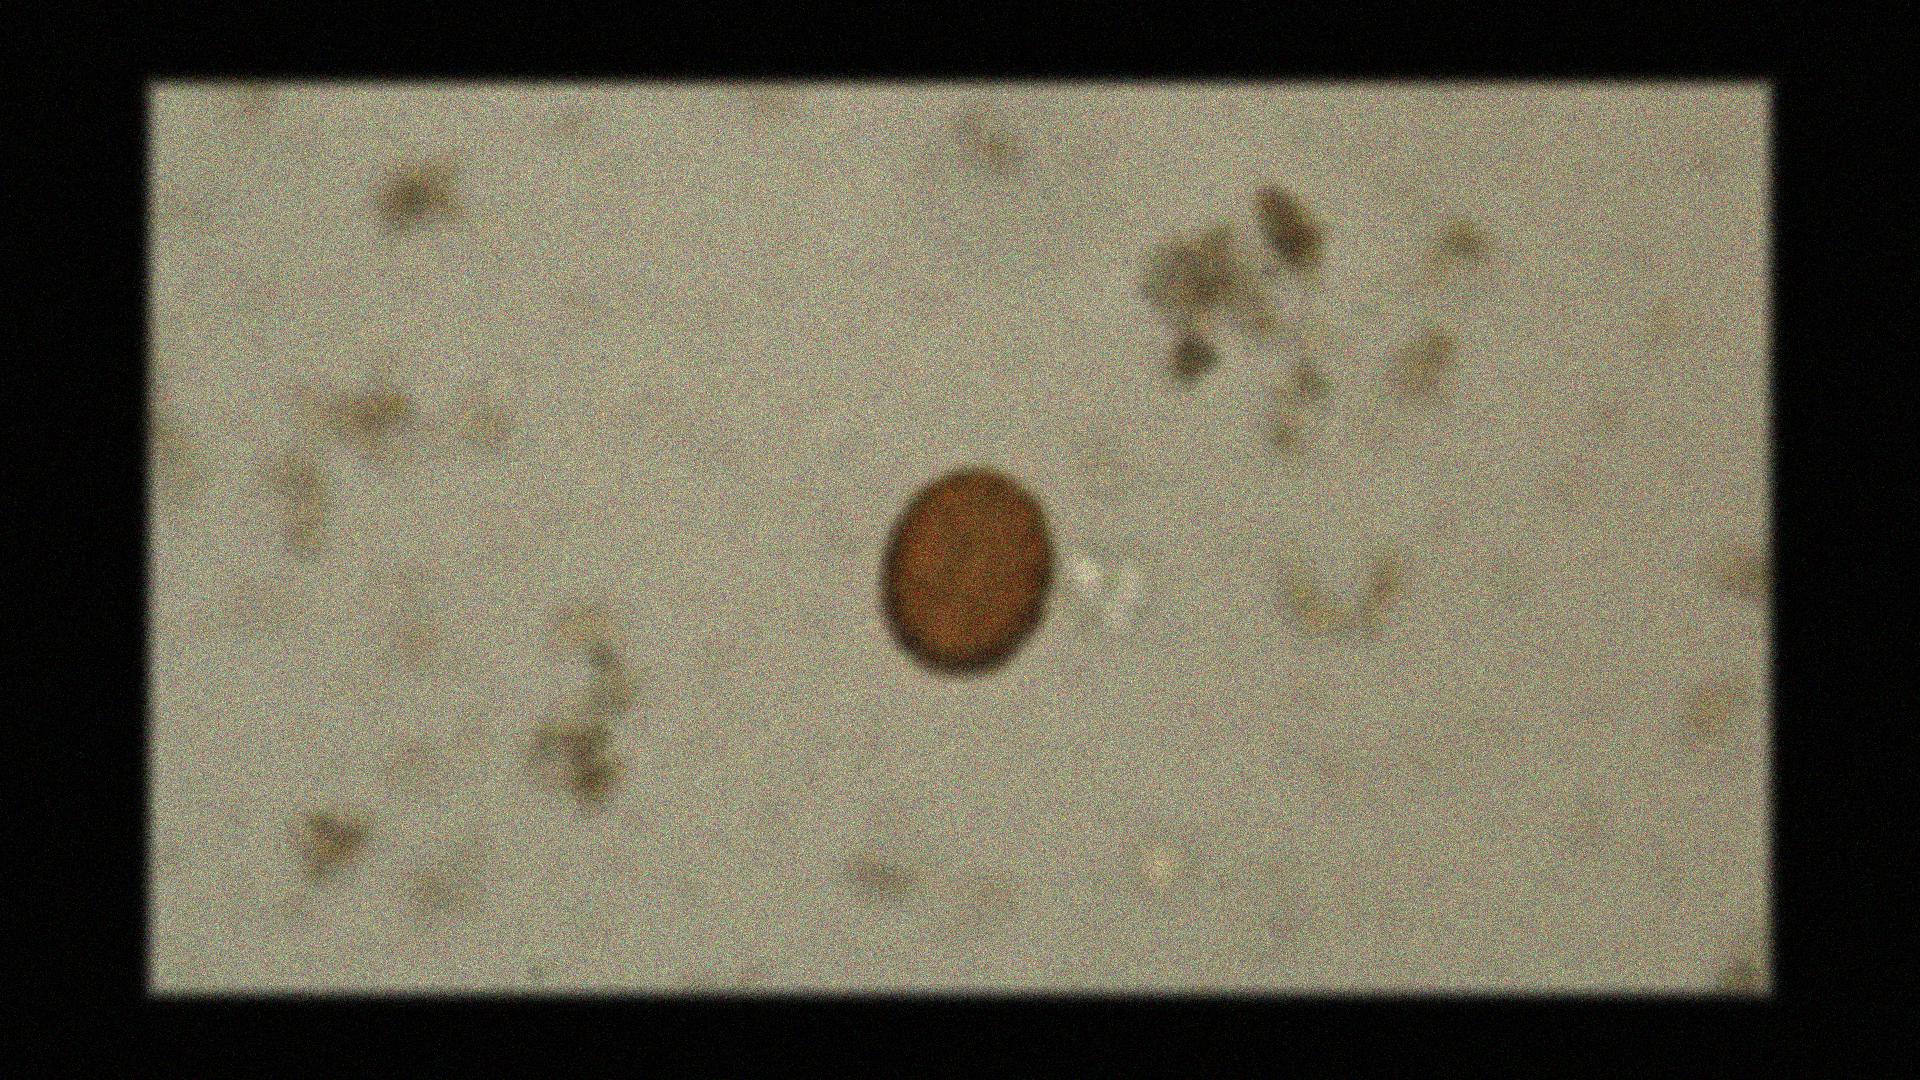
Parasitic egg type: Ascaris lumbricoides